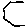
Label: hexagon